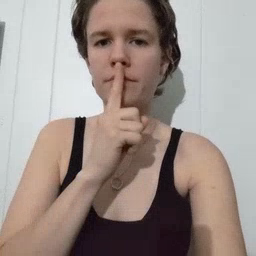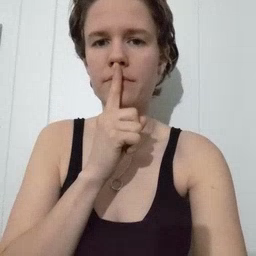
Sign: shhh